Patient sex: F
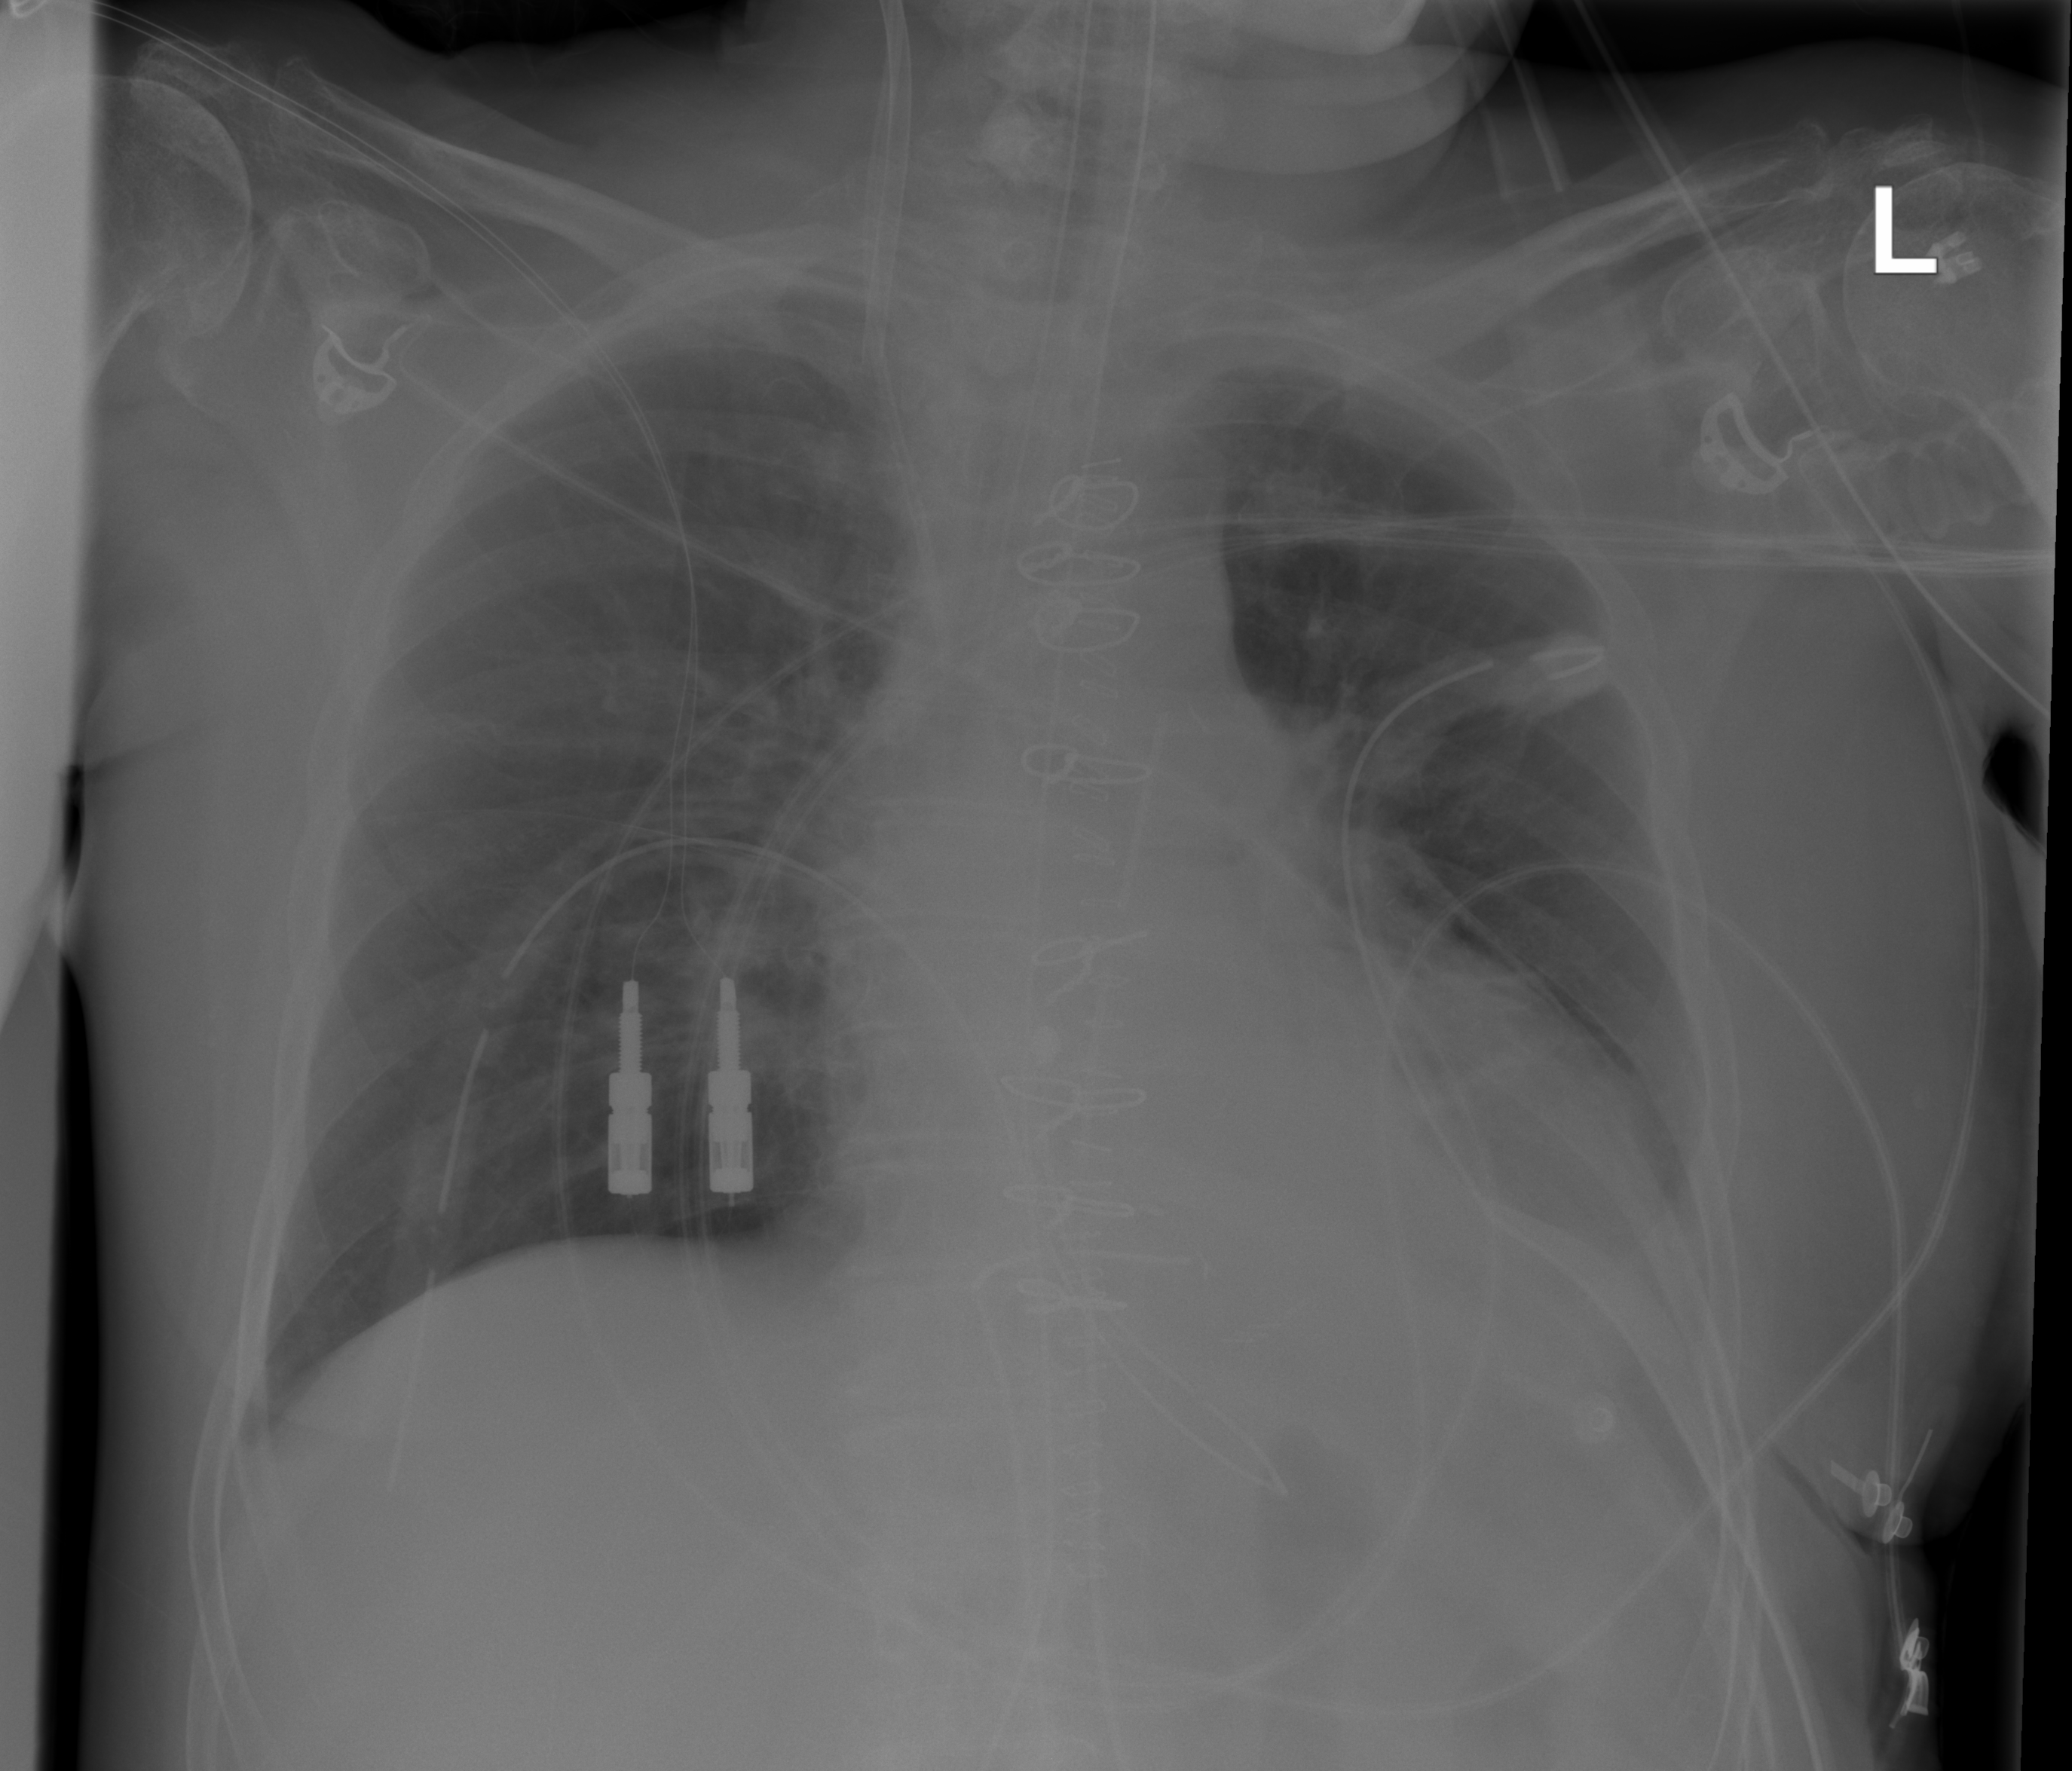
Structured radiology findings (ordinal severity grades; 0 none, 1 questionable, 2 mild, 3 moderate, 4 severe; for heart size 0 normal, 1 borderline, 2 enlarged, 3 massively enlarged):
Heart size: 1
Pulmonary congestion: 2
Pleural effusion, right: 2
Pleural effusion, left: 0
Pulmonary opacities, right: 0
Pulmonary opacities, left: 0
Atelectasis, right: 0
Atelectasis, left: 2